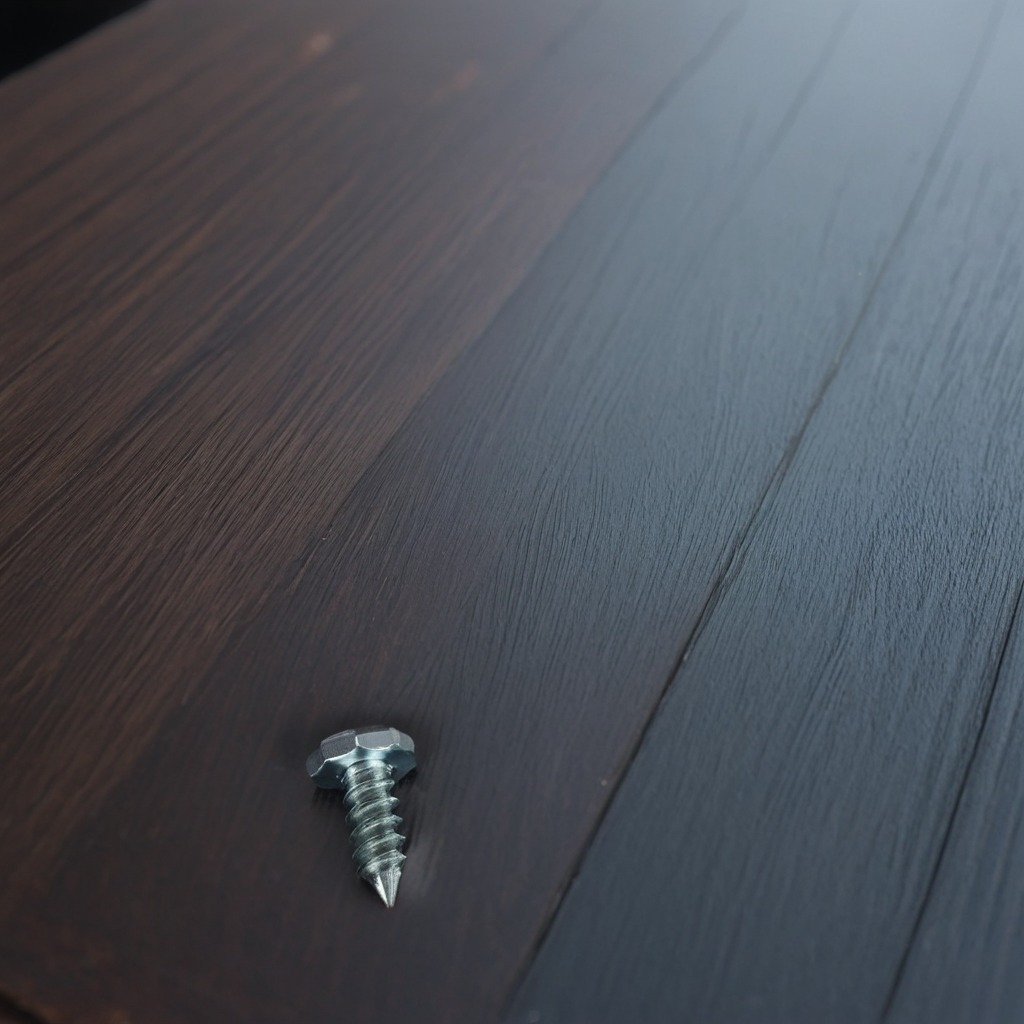
A metal screw is lying on a table in a small garage at twilight.